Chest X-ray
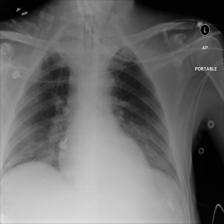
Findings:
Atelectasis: positive
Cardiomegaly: negative
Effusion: negative
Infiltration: positive
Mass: negative
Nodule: negative
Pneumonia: negative
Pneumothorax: negative
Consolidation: negative
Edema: negative
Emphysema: negative
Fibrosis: negative
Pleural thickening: negative
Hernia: negative